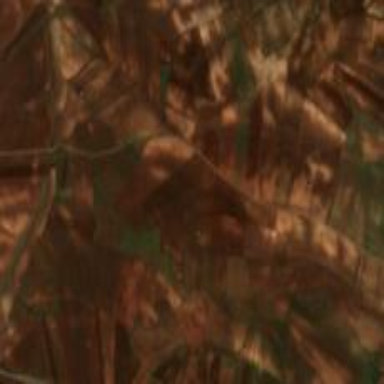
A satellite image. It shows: Orchard filled with olive trees.